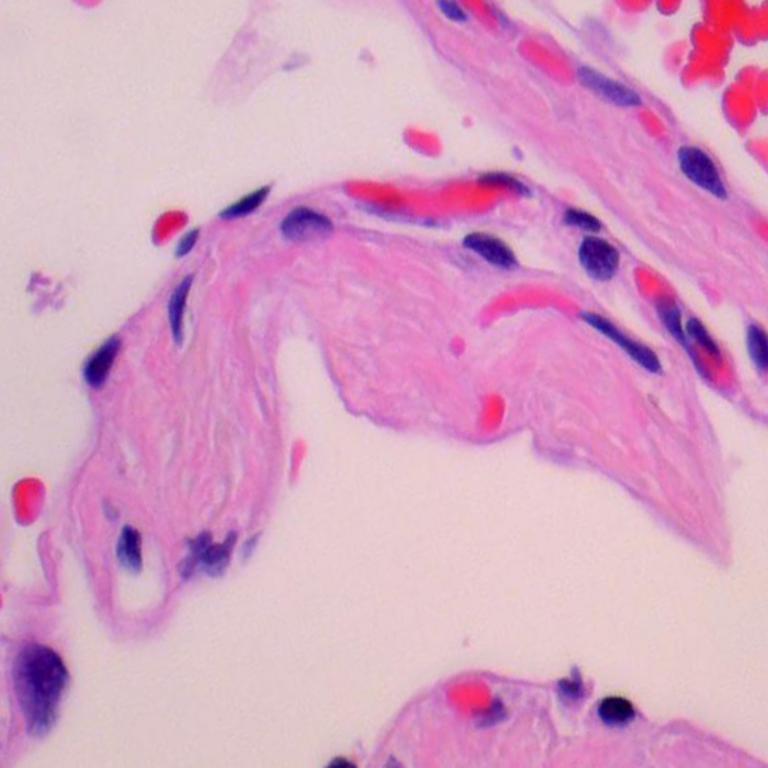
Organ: lung
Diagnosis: benign